Question: So IE is throwing back an error for two of my scripts on my site. Attached!

Can anyone identify why this may be happening and how to resolve the issue?
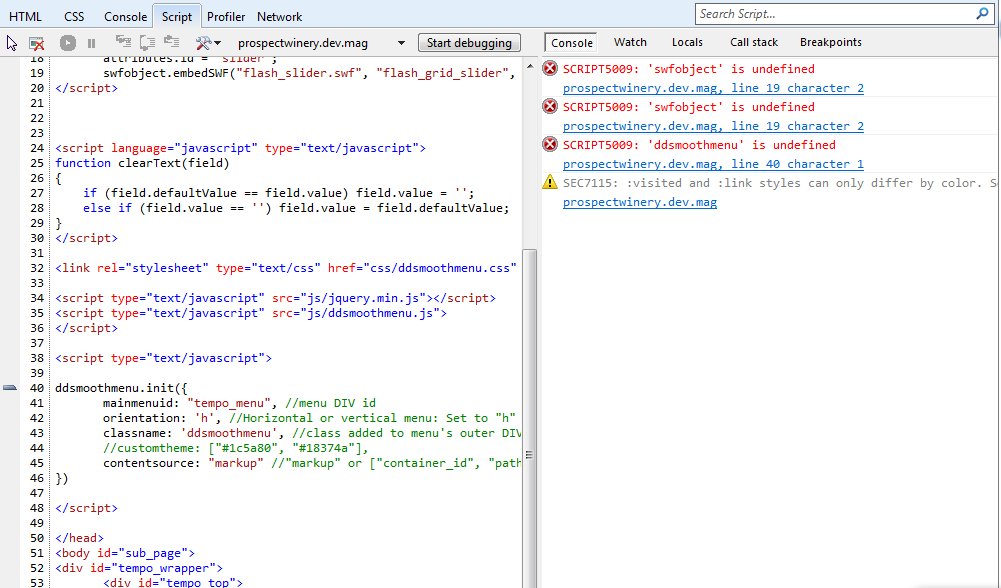
Answer: You did not include swfobject.js or you did not link to it properly. The same goes for ddsmoothmenu.js. What I see is that you use 'js/file.js' instead of '/js/file.js'.